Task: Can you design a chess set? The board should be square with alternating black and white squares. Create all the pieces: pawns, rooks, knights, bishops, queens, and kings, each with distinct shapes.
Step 1673:
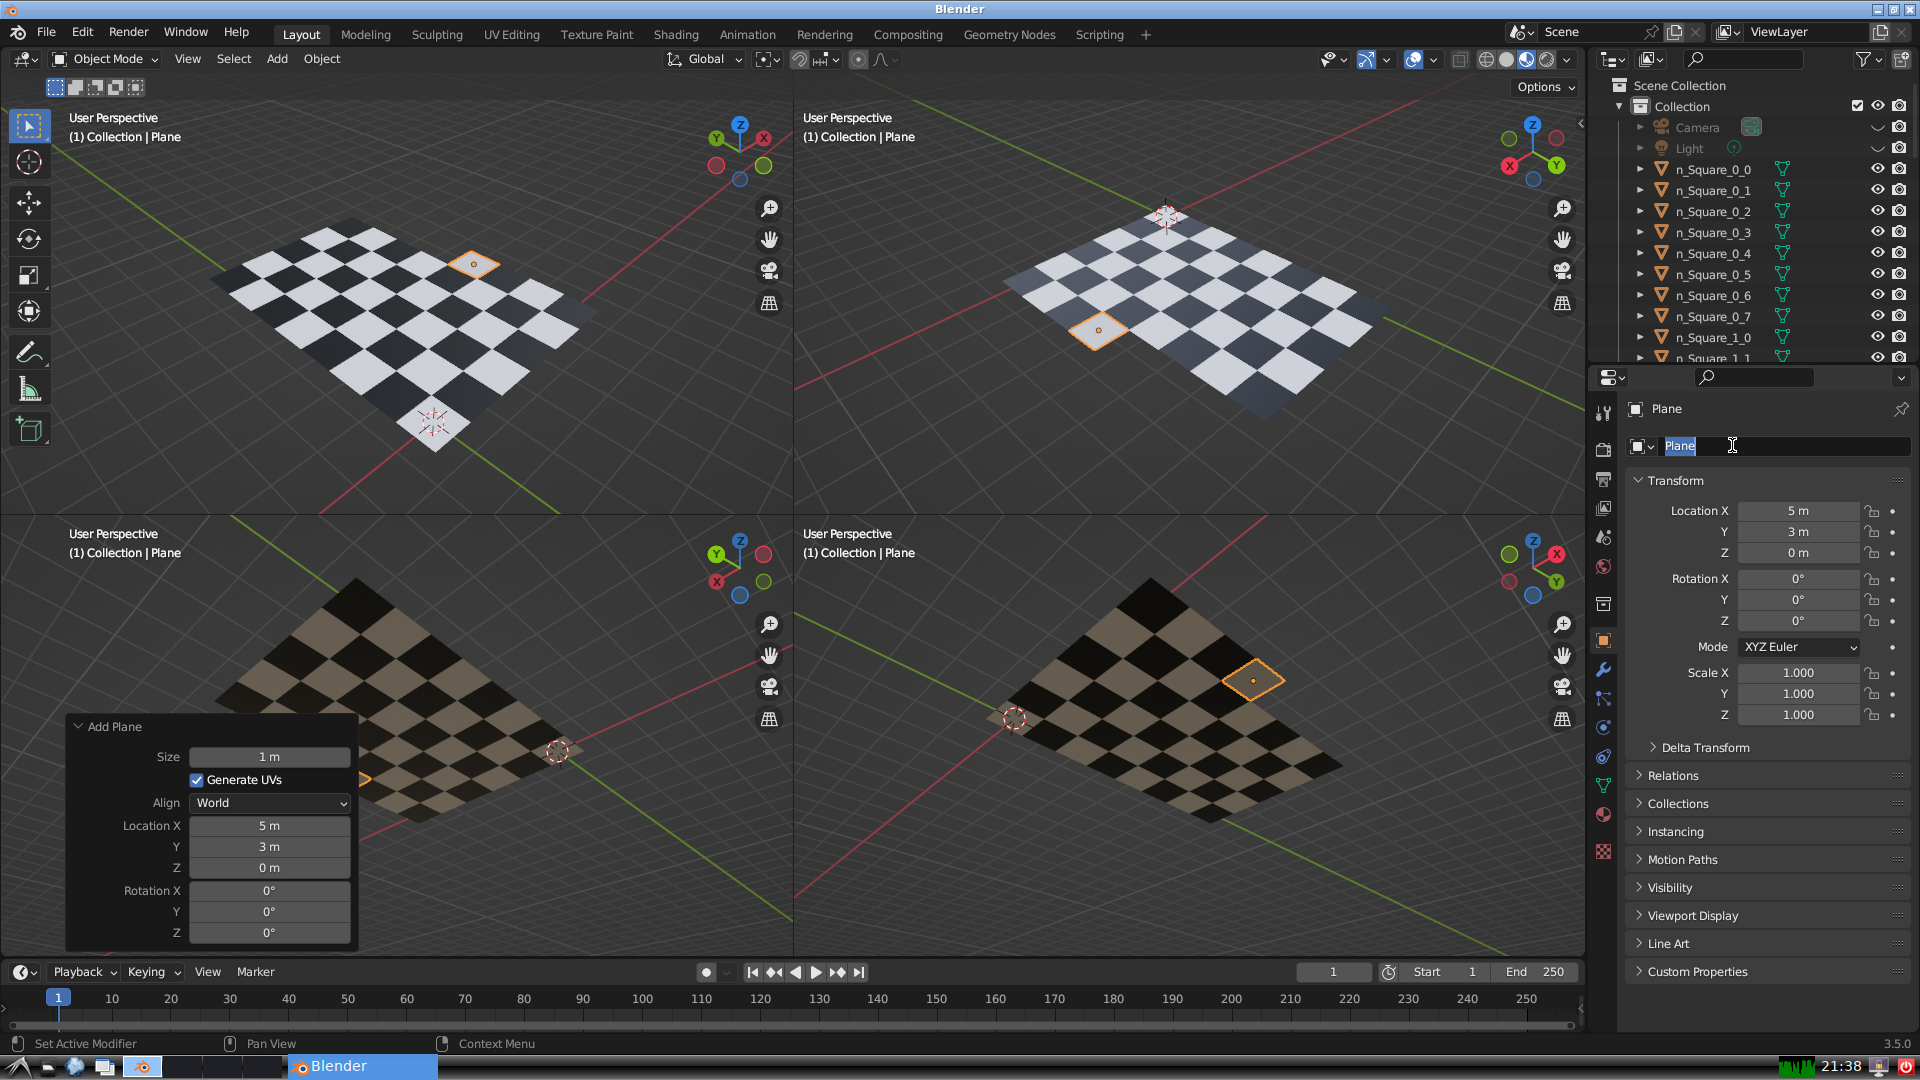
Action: input_text: n_Square_5_3